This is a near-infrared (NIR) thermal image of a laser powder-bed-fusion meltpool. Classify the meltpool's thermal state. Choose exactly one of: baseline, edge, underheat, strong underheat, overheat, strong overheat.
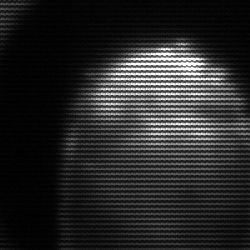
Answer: edge